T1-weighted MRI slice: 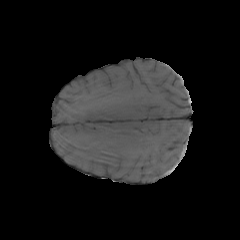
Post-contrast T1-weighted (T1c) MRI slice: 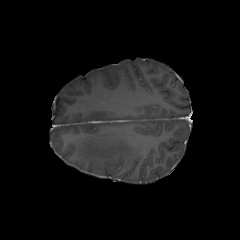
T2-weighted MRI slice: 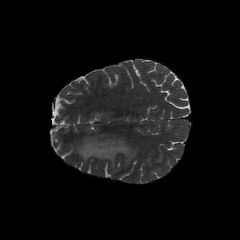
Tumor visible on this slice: yes